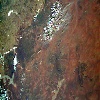
Label: land